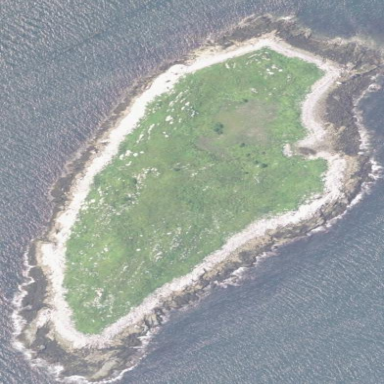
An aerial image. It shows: Islet along the coastline.